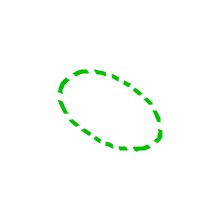
Shape: circle